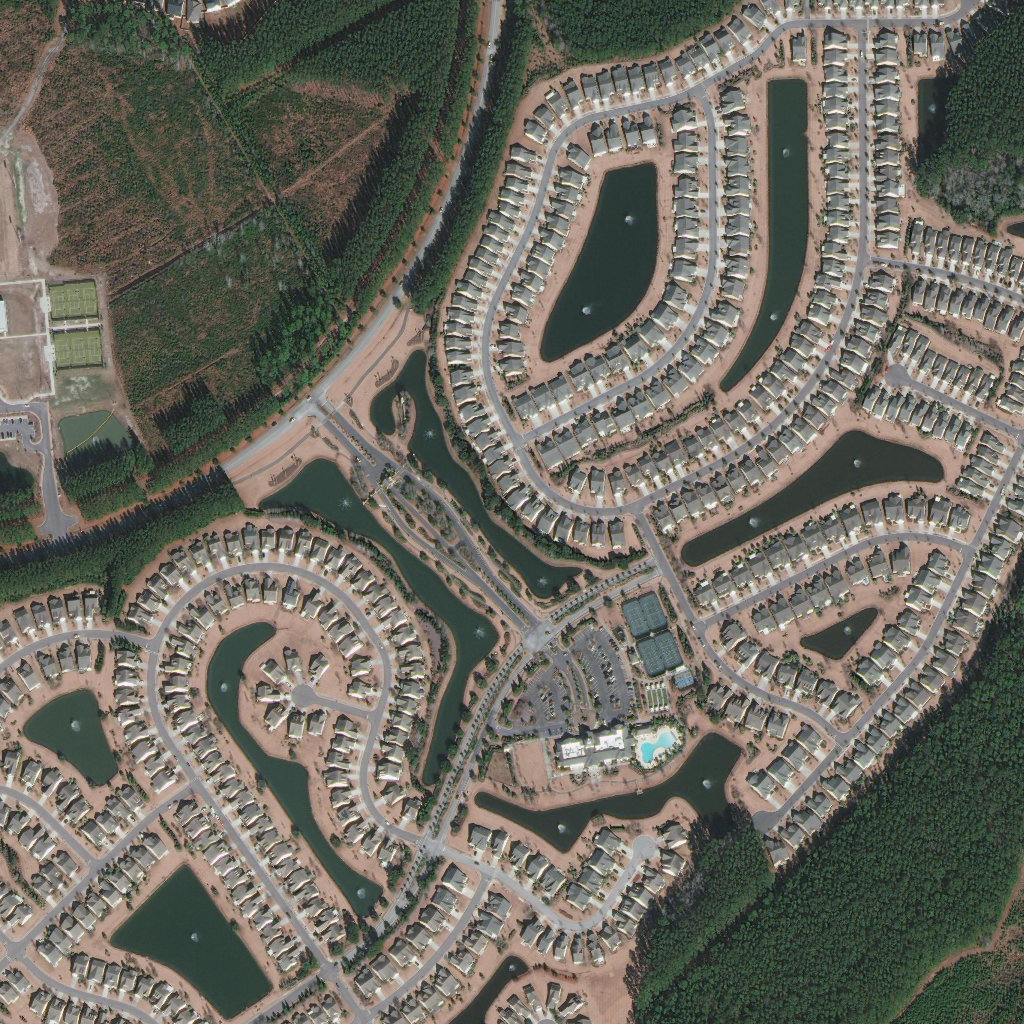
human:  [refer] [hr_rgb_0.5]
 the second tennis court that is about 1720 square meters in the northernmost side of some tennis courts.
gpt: <box>[[5, 32, 10, 36, 0]]</box>